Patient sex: F
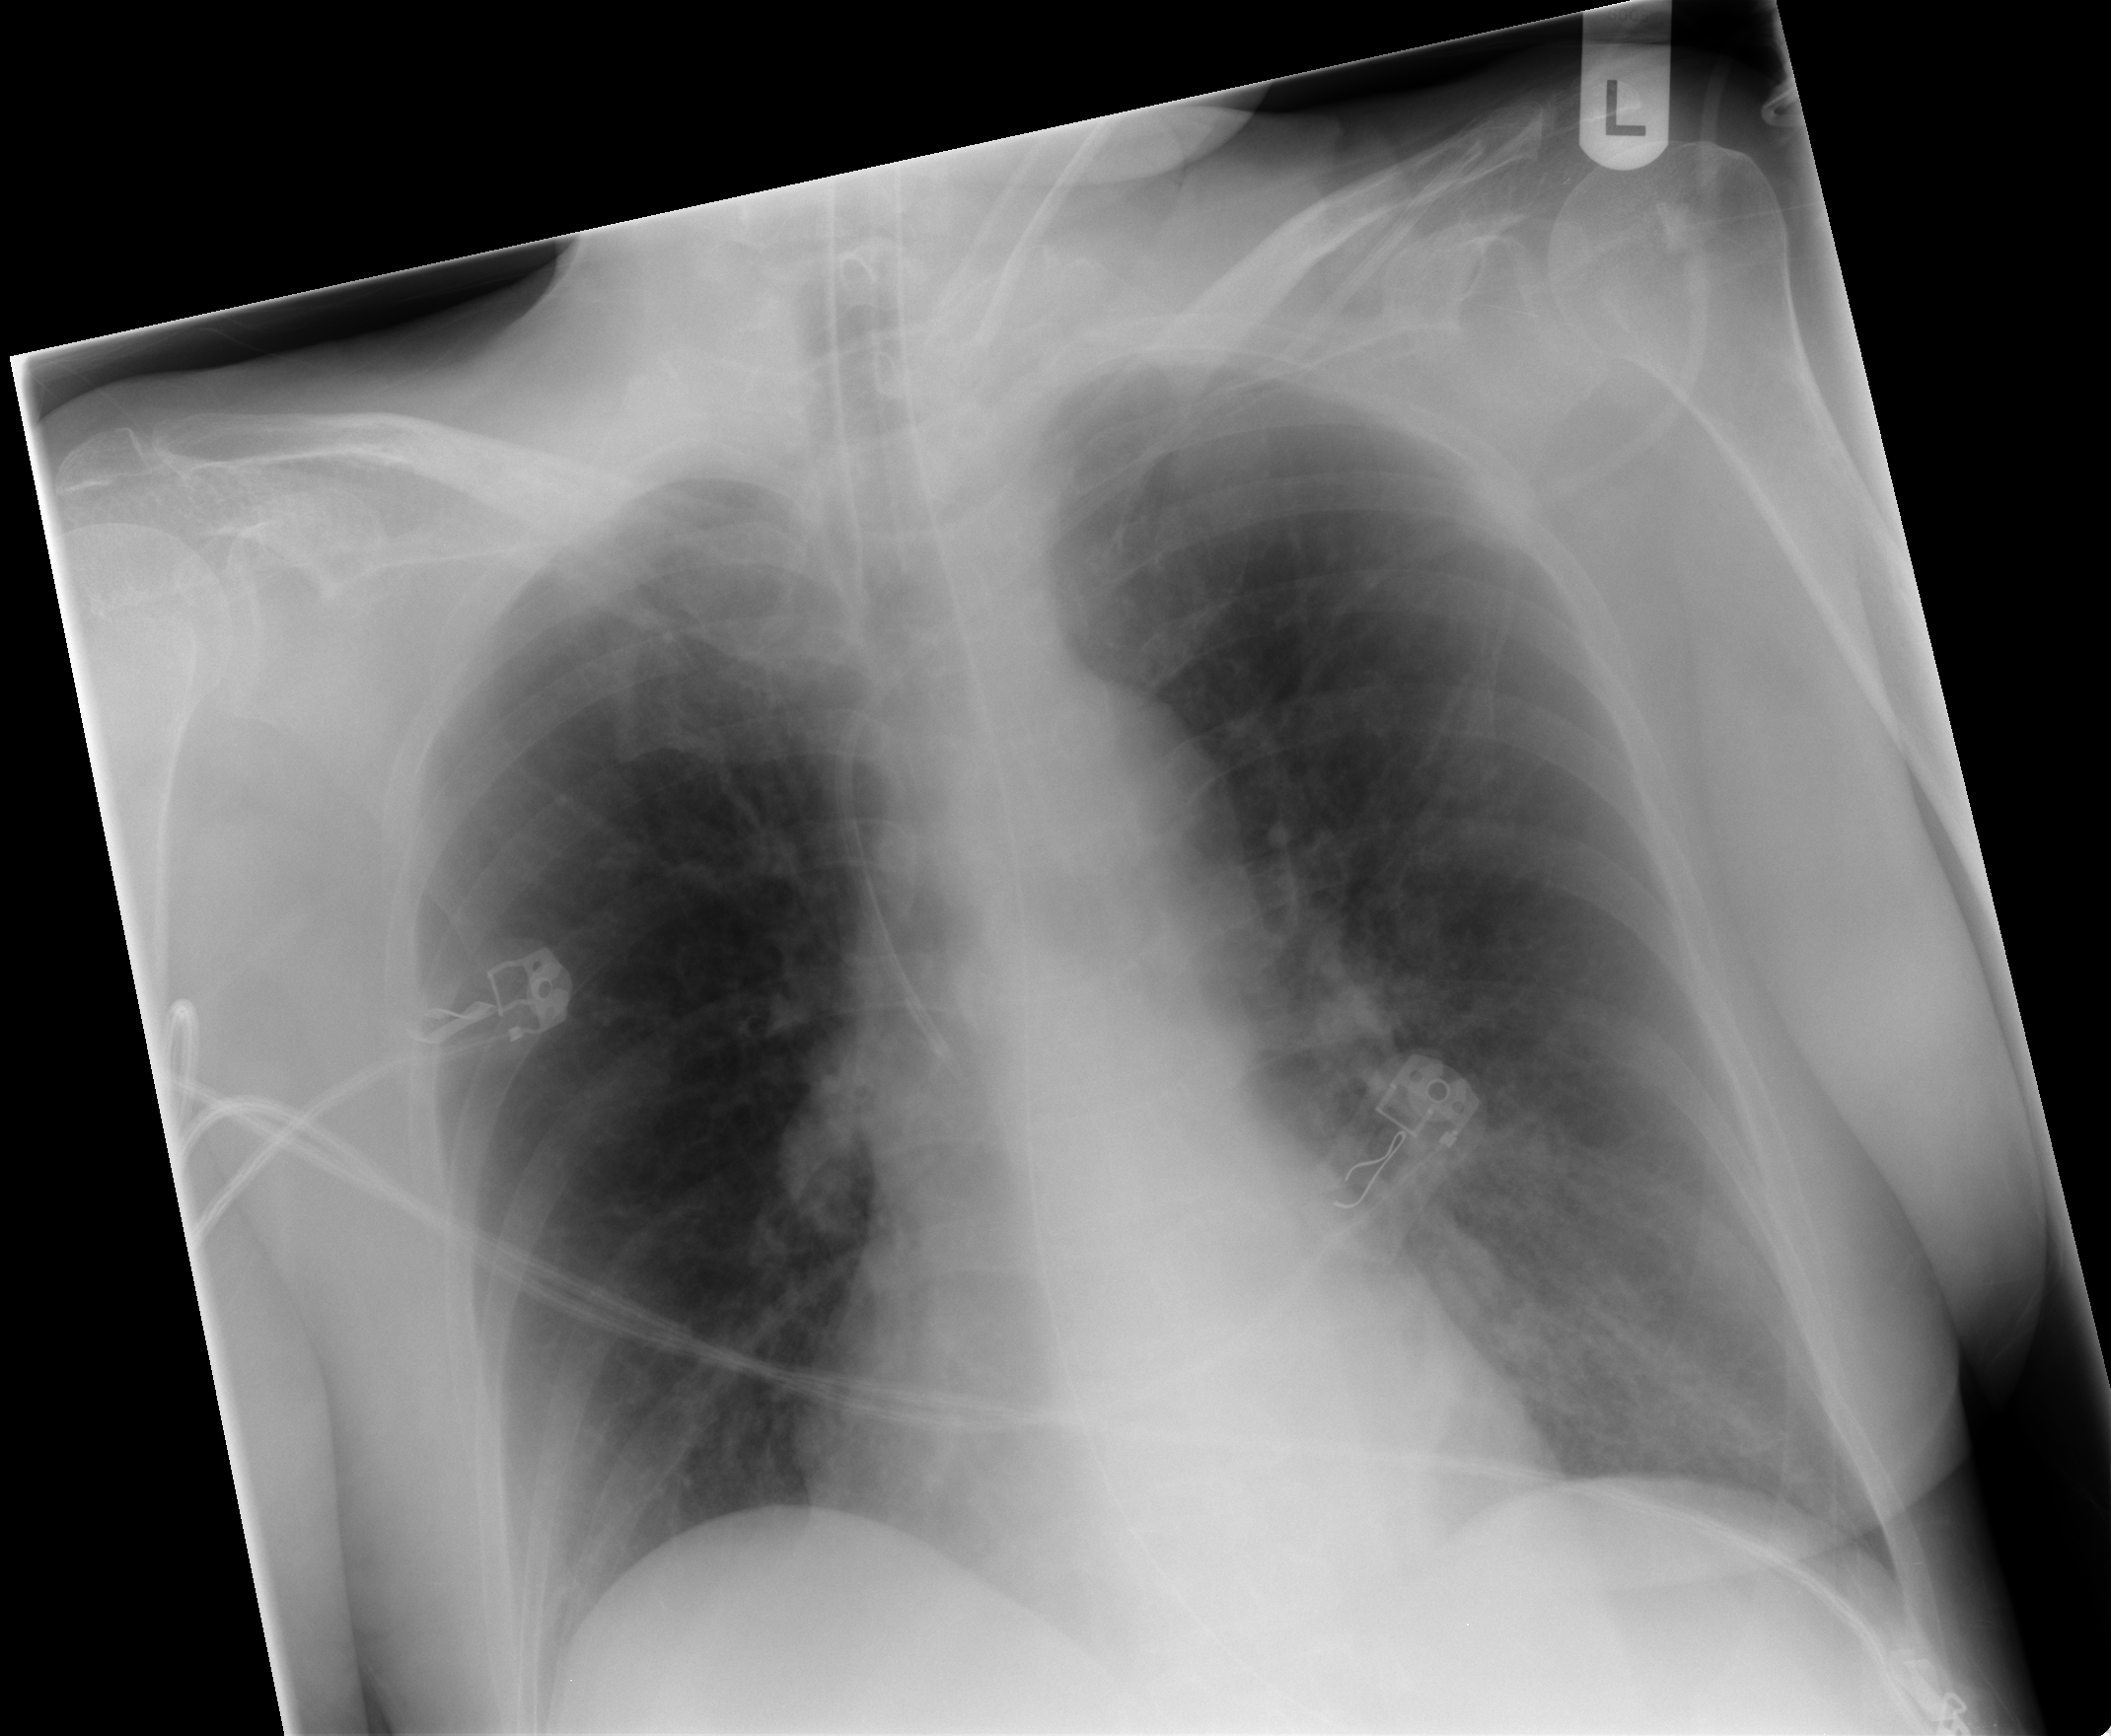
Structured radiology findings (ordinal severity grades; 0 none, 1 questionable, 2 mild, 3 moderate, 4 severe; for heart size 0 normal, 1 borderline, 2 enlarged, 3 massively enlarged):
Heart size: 0
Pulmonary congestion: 0
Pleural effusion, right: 0
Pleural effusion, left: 0
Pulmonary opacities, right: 0
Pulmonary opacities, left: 1
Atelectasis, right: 0
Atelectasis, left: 1